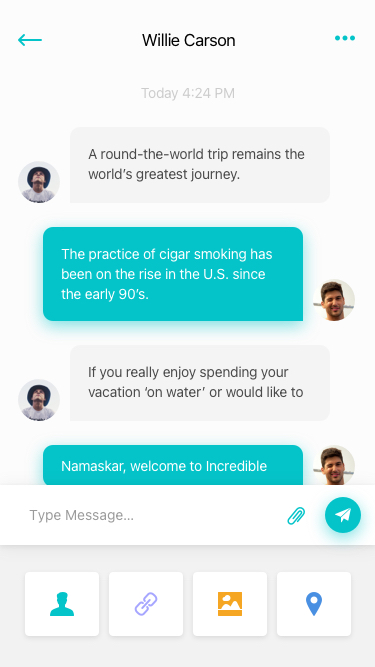
Text in this UI design:
Willie Carson
Today 4:24 PM
A round-the-world trip remains the world’s greatest journey.
For two out of every three people, this is the ultimate travel experience, according to recent research. Needless to say, in a world obsessed by travel, travelers and travel agents are both looking for the cheapest tickets and airfares available.

Cheap airline tickets, in most cases, can be obtained from wholesale dealers and discounters.

If your requirements are simple – you want a round-trip ticket from one place to another, you have a particular airline on your mind and you have definite dates; then you can go directly to the source – to the ticket discount agency which buys cheap tickets in bulk from wholesalers and consolidators.

In real life most trips require more planning, and most people need a help from the agent to figure out what would be the best air ticket solution for their particular case. Cheap airfares to a particular region can often be found with local airlines that specialize in that country. Sometimes an agency that operates and retails tours to a particular country will have a discount agreement with the national carrier and will sell discount tickets on that airline.

With a bit of research through travel magazines aimed at the particular country of your choice, you can often find agencies dealing with national carriers for that country. For the cheapest possible airfare to many places the most affordable prices are often found in local travel agencies that deal with a particular destination selling round-trip discount airline flights – most likely to the capital of that country and a few main cities.

Sometimes you can find a really cheap air ticket with a discount retail agency that specializes in trips to a wider range of destinations or to multiple destinations. Through the sheer number of tickets that they sell they can command a reasonable discount. However, keep in mind that most advertised prices do not include taxes, luggage fee and airport tax, so the cheap airfare may end up being not so cheap. Best to read the small print to clarify exactly what you are getting before you purchase a ticket.

Another trick of the trade is for agencies to grab attention by indicating the lowest possible prices, which only apply on specific dates in low season. You’ll find that all agencies do this, even the most expensive ones so, don’t be surprised if you get a quote at double the price from what was displayed in the ad.

Airlines usually publish their scheduled flights and prices six months in advance. If you have decided on a destination it can be a good opportunity to get an ‘early bird’ discount by booking well in advance. Keep your eye on the travel press and also airline web-sites. There are often special discounts and incentives aimed at travelers who book online, as carrying out a booking online is cheaper for the company than through an intermediary who will take a commission.

However, although you can expect to get the cheapest air ticket if you start searching many months ahead, there are some exceptions. At times like Christmas or other periods of high demand the prices are usually inflated and planes fill up many months in advance. If you can be flexible and travel on actual holiday days such as Christmas day or New Years Eve you can find some pretty attractive discounts.
The practice of cigar smoking has been on the rise in the U.S. since the early 90’s.
In part due to a reputation as a glamorous alternative to cigarette smoking, the increase can also be tied to its popularity among celebrities, as well as to the social nature of its practice. But whatever the reason, it is clear that cigars are big business in the U.S. with higher sales of premium brands each and every year.

Magazines like Cigar Aficionado portray cigar smoking as alluring, and perhaps slightly risqu
If you really enjoy spending your vacation ‘on water’ or would like to try something new and exciting for the first time, then you can consider a houseboat vacation. There are so many fun things to do and so many great landscapes to see on a houseboat vacation! But before making further plans, let’s take a look at the options that you have for a low-cost vacation on water: you could rent a houseboat this year and try out an altogether exotic kind of vacation this year, or you could indulge in a houseboat timeshare. What is a houseboat timeshare? Most people who have used a houseboat timeshare say that it is a great way to spend your vacation at a very high-quality resort, in a place where you couldn’t get reservations so easily that too at a very low price! Doesn’t that sound great? But let’s see how and why houseboat timeshares can offer you with such fabulous opportunities of low-cost vacationing on water.

Initially the concept of timeshare appeared somewhere in the 1960’s in France. The principle of a timeshare actually marketed the concept of ‘buying the hotel’ for vacationing. Indeed, timeshare is a form of real estate ownership, more precisely vacation property ownership. The owners divide the costs of running the resort and also the use of the place between themselves. This timeshare concept was first applied to land-resorts, but nowadays, we have all kinds of vacation properties, including houseboats. Houseboat timeshare works on a very simple principle. All 52 weeks of the year are divided between the owners (usually there are 51, considering that one week should remain for maintenance)! So they can own the resort on a 1/51 basis and can use the resort one week per year. Of course, one can buy as many houseboat timeshares as he/she wants to. But maybe you neither have the budget to do that nor the time. And spending your vacation in the same spot every year doesn’t seem to be such an exciting idea too! Therefore, several companies have been founded who promote the idea of exchanging timeshares. Thus being a timeshare owner helps you avail the opportunity to exchange the existing timeshare with someone else to a more pleasant vacation on a different spot for a very small fee. And so, with the houseboat timeshare you could spend less for a vacation that in other conditions would end up costing you quite a fortune.

There are many companies out there that deal in timeshare and exchanging. Several of them deal with all types of vacation property ownership, like land resorts, houseboat timesharing or even motor homes, yachts and campgrounds.

If you want to consider houseboat timeshares for a low-cost vacation on water but don’t know if you will really like the concept, then I would recommend that you go to one of the exchange companies and try to get a vacation timeshare for a week. These companies have special offers for non-timeshare-owners. In this way, you can check out what you’ll be ‘owning’ and see if it suits you or not. And of course, you can make a comparison between renting and houseboat timeshare when it comes to the question of your budget. In this way you’ll be able to assess if it is more convenient for you to rent or to pay the company’s fee and the maintenance fee for a houseboat timeshare. Whatever be your choice, don’t forget to enjoy your low-cost vacation on water to the fullest!
Namaskar, welcome to Incredible India, where culture echoes, tradition speaks, beauty enthralls and diversity delights.

Bounded by the majestic Himalayan ranges in the north and edged by an endless stretch of golden beaches, India is a vivid kaleidoscope of landscapes, magnificent historical sites and royal cities, misty mountain retreats, colorful people, rich cultures and festivities. The timeless mystery and beauty of India has been waiting for you for 5000 years, always warm and inviting, a place of infinite variety – one that favors you with different facets of its fascination every time you visit India.

visit the four corners of India: North India, South India, East India, West India

North India – Land of Romance

You’ve arrived at Delhi. The months of planning and curiosity are over; you’re actually in India. Every experience, every sound, every smell shouts that you’ve arrived somewhere magical, somewhere Special. It is here that the deep love of one man for one woman created the Taj Mahal; where the King of Kings ruled; where the sacred Ganges flows past holy cities; where the Himalayas stand silent and magnificent; where 5000 years of culture waits to be absorbed.

Delhi – the Old and the New

Delhi is above all an historic city, an elegant capital, content to leave to Calcutta and Bombay the roles of commercial and business supremacy. It is in fact really two distinct cities; the energy and colour and the thronged bazaars and Moghul architecture of Old Delhi contrast with the formal splendour of New Delhi, whose wide boulevards offer ever-changing perspectives of Lutyen’s landscaped city. Delhi has several world-famous luxury hotels, with the comfort and style to ensure relaxation after your journey; from here, set forth to experience the sights and sounds of the city. The gracious Red Fort, the Jama Masjid (the largest mosque in India), the Qutab Minar complex with its soaring tower – all are waiting to be explored. Allows some time to wander round the inexpensive modern shops and handicraft centres. Magicians and dancing bears entertain crowds in the marketplaces, while fortune tellers may offer glimpses of the future. The heat of the day gives way to balmy evenings; enjoy a meal in one of the many splendid restaurants, the exotic music of sitars and veenas and the subtle rhythms of the tabla accompanying the delicious cuisines from throughout the country. Flights and trains and buses run from Delhi all over north India, so it is always easy to reach the next destination.

West India – The Warm West

After the vibrant atmosphere of Bombay, allow the palm-fringed beaches of Goa to warm your spirit in the sun and relax your mind. Or meditate in cool and ancient Buddhist caves tunneled out of solid rock on the craggy hillsides – a dramatic contrast from the colourful fairs and festivals in unspoiled Gujarat. The choice is once again tremendous in this land that offers everything.

Mumbai – Gateway of India

There is a powerful life force at work in this thriving, modern commercial city, with its plate-glass skyscrapers and hectic colorful street life. The pace and confusion is vibrant, with businessmen hurrying to work, hooting traffic, fisherwomen in their bright sarees and ‘tiffinwallahs’ hurrying with their metal containers to deliver the businessman’s lunch direct from his home to his office. After relaxing on Chowpatty beach under the cool evening sky, sipping refreshing milk from a large green coconut, you will start to love Bombay. You will feel ready to visit the elegant and world famous Taj Mahal hotel for a delicious snack or drink while watching the sunset over the many boats in the harbour. In the luxury and quiet of a hotel room, sightseeing can be planned. Consider a visit to the lofty Hanging Gardens next door to the intriguing Towers of Silence; or maybe win a million at the beautiful Mahalaxmi Racecourse, one of the finest in India. A glamorous day visiting the famous Bombay film studios can be arranged, and perhaps a chat with one of the many film stars. Relive the ancient stories of the Hindu gods sculpted on the walls of caves at Elephanta. This well known island, where monkeys scamper across your path, is a short and pleasant boat ride from the famous landmark in Mumbai – the Gateway of India. When ready to leave this city of tycoons, commerce, skyscrapers and film stars, prepare for adventures of a very different kind which await at its doorstep.

South India – A Heritage of Centuries

The delightful south; almost untouched by invasions throughout its history, the Indian heritage is more intact here than in other regions of the country. This is a land of temples, a land of the devout where new wonders await – the profusion of orange flowers, the shade of the banyan tree, and the soft beat of distant drums as yet another festival starts…

Chennai – A Kaleidoscope of Moods Chennai is the centre of the Hindu tradition of Bharata Natyam (classical dancing) the art of temple sculpture also comes from this part of the country, and gives expression to both the devoutness and the artistic skills of the Tamil people. Chennai is the home of the ancient Dravidian civilisation, one of the oldest articulate cultures in the world. It is a city where the landscape of the past lives easily with more recent history. This busy, efficient metropolis is a good centre to plan a journey over South India. Make use of the international and domestic airport and the massive network of trains and buses. The friendliness, sincerity and colourfulness of the people can slowly be absorbed while taking a stroll over the sandy stretch of beach known as the Marina, or visiting Fort St. George, built by the British East India Company. So many of the street names reflect the city’s long association with other cultures; China Bazar Road, Armenian Street, Portuguese Church Street for instance. In 78 AD, the Apostle St Thomas was martyred in the city, but the Christian faith now finds graceful expression in the many churches, particularly the San Thome Cathedral. View the whole panorama from the Chennai lighthouse, or experience the culture from ground level in the temples, art galleries or museums. Head off in any direction from Chennai – even east, across the Bay of Bengal by boat or plane to Port Blair in the Andaman Islands; a paradise archipelago, lush and forested, home of some of the most exotic plant-life in the world. The crystal clear waters shimmer with tropical fish, and the islands are famous for their corals and water-sports facilities. North of Chennai is the large state of Andhra Pradesh, rich in archeological and architectural treasures. The capital, Hyderabad, was once the seat of the fabled Nizams. The Charminar is a national symbol, and the Salar Jung Museum a rich repository of the Raj.

East India – Excitement and Tranquillity

In no time at all the stimulating bustle and heat of Calcutta is left far behind, opening out to the cool and luscious mountains of refreshing Darjeeling. Encounter the mighty range of the Himalayas in Sikkim, the one-horned rhinoceros in wonderful wildlife reserves, then dream of a forgotten age in the ancient holy towns on the plains of rural India.

Discover the Soul of Calcutta

Calcutta is the largest city in India, indeed one of the largest in the world. Established as a British trading post in the 17th century, the city rapidly grew, acquiring a life and vibrancy of its own. Its glory is still reflected in the buildings of Chowringhee and Clive Street, know as Jawaharlal Nehru Road and Netaji Subhash Road respectively. It is a city which leaves no-one indifferent-fascinating, effervescent, teeming with life, peoples, cultures. The impact can be a shock at first; the rickshaws, cars, brightly painted lorries, trolley buses, the cries of the street vendors, labourers hard at work on the construction of the vast underground railway, the noise and colour of the huge New Market, the bustle of the crowds…but soon the jumbled impressions will sort themselves out. Central Calcutta is best viewed in perspective around the rolling green of the Maidan, 3 square kilometres of parkland where the early-morning yoga sessions provide for the city dwellers a relaxation from the stresses of urban life. For relaxation of another kind, visit the Indian Museum, one of the finest in Asia. Other attractions include the huge white marble Victoria Memorial, the Octherlony Monument and the headquarters of the Rama Krishna mission. To the north of the city is the silent beauty of the Belur Math and, across the river, the Botanical gardens (with a 200 years old Banyan tree, reputedly the largest in the world) and the Kali temple of Dakshineshwar.
It is not always possible to jet off half way around the world when you and your significant other are wishing to go off on a private and romantic getaway. The great news is that you don’t have to spend a lot of money or go very far to get away from everyone and everything. You can find cheap romantic vacations nearby, and you may not have to look much further than the Internet to find great packages that you can afford.

You may think of creepy resorts when you think of cheap romantic vacations, but you can leave these to the movies. You can usually find a great bed and breakfast near you that will offer you privacy and romance at an amazingly low price. You may only have to drive an hour to get away, and you will find that you love the romance such a setting will provide to you. These cheap romantic vacations are often set in rural areas that offer natural beauty and small town charm. You won’t even have to leave your room to enjoy either one.

You can also find cheap romantic vacations if you look online for discount travel sites. These sites have packages that are meant just for lovers, and they know what you need when you are looking for cheap romantic vacations. You may find something that jets you off to another part of the country for a short three or four-day getaway that affords you what you need at a price you can afford. Cheap doesn’t mean it will be cheesy for the most part. Although, when you are looking to save some money on a trip, you do really have to watch out. My honeymoon was ruined because I didn’t look into things like I should have.

When you are offered packages for cheap romantic vacations make sure you check up on what you are being offered before you sign on the dotted line. There are some places that misrepresent what they are, and you don’t want to be disappointed when you get there. Look online for reviews of each place from others who have gone there for cheap romantic vacations and see what they have to say. If the place seems to have disappointed more than one couple, you should definitely think twice before you go there. If you find this is the case, keep looking. Something better will pop up if you keep searching.
Type Message…